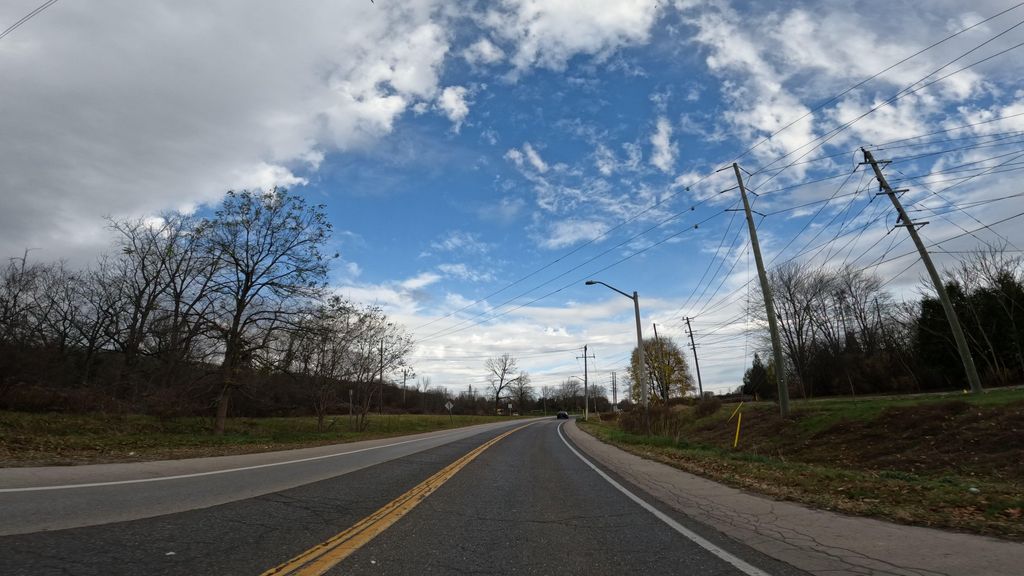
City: hamilton